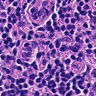
Metastatic tissue present: no